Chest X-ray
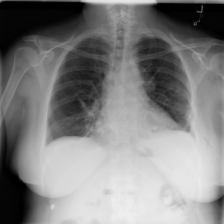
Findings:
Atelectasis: positive
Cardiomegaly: negative
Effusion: negative
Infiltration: negative
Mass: negative
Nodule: negative
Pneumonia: negative
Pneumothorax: positive
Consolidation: negative
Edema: negative
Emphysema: negative
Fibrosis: negative
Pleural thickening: negative
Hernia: negative